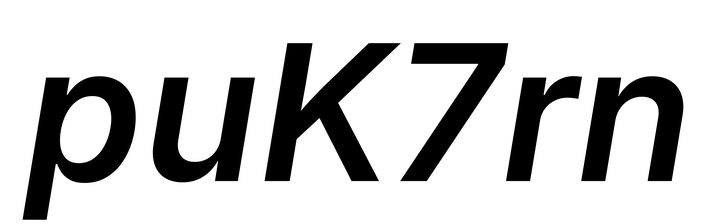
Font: Inter-Italic_SemiBold_Italic